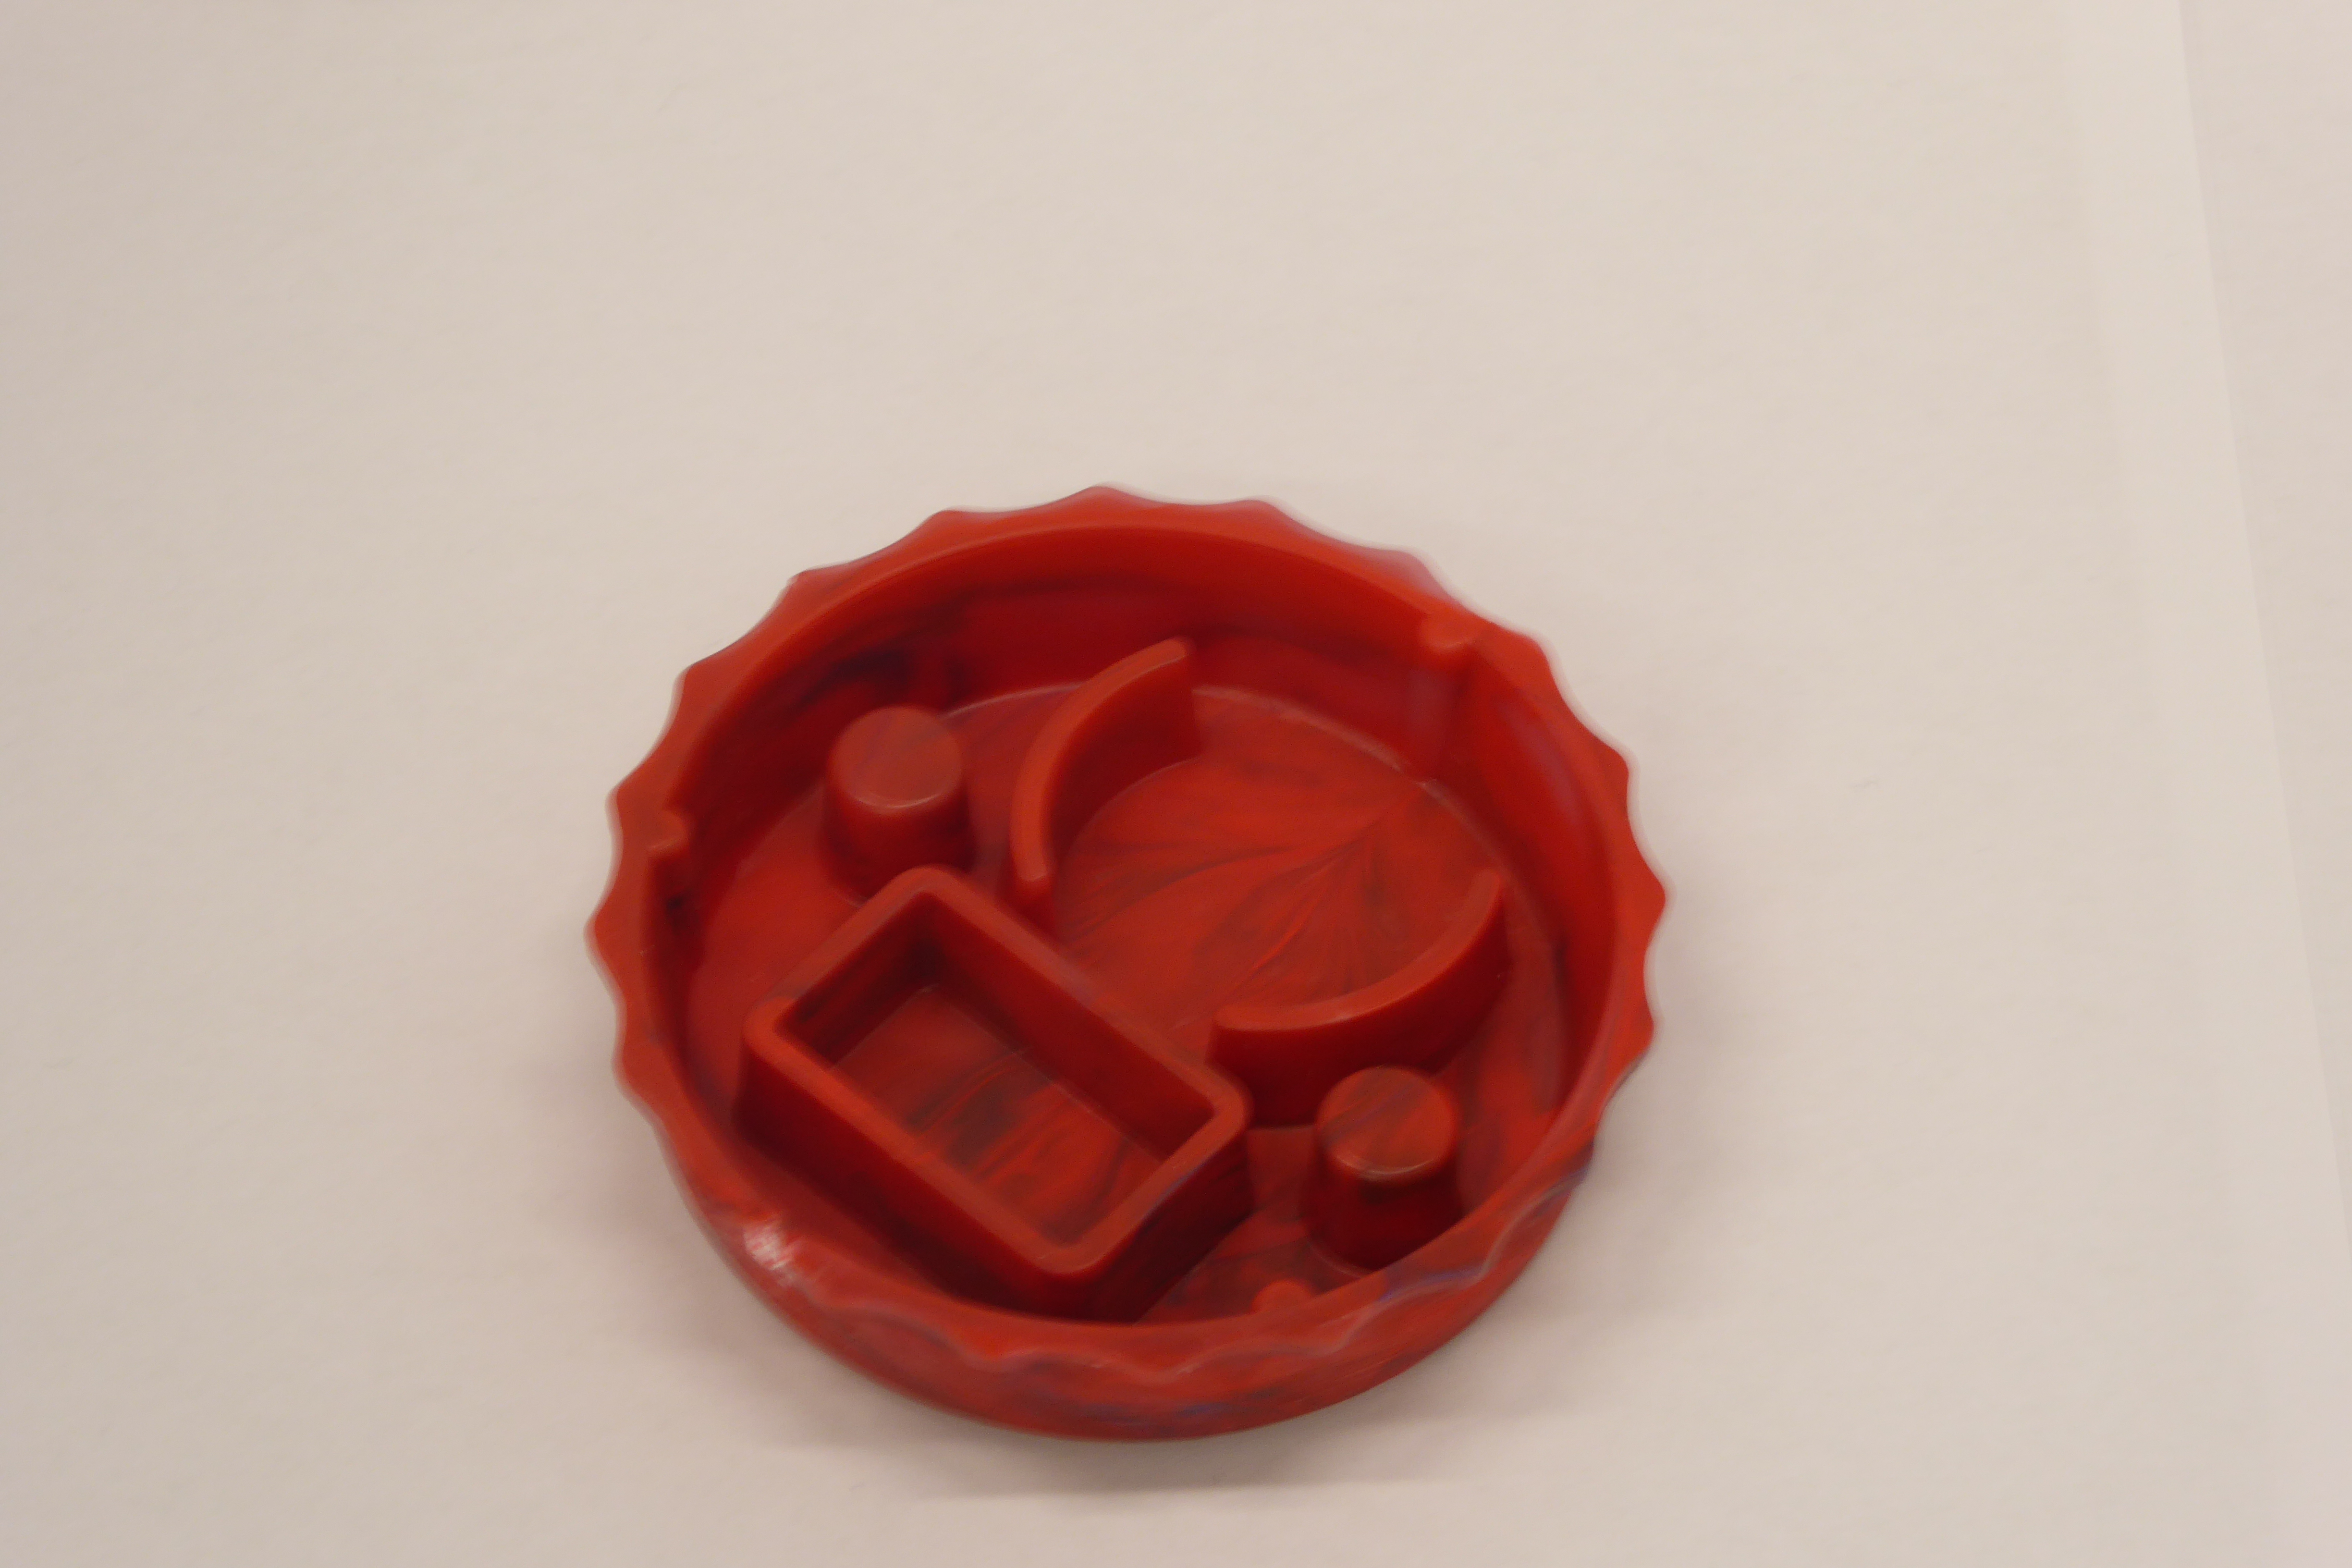
Label: Bottle Opener - Cover